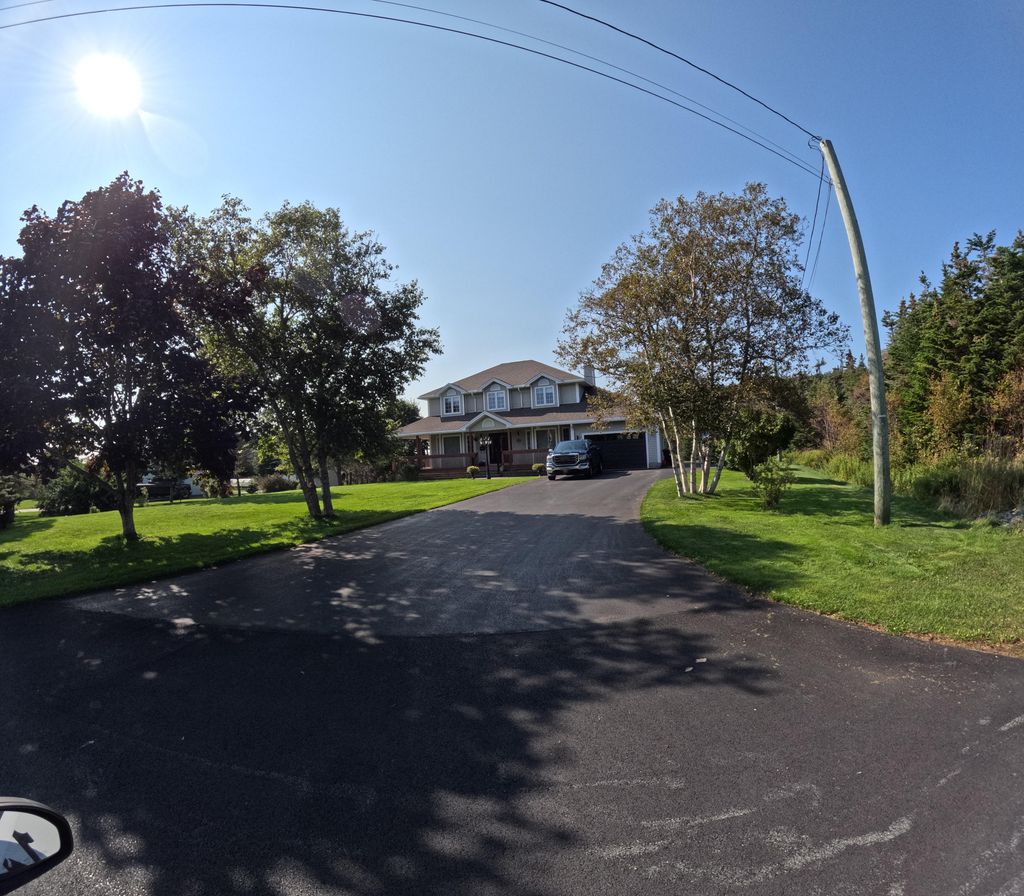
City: st_johns